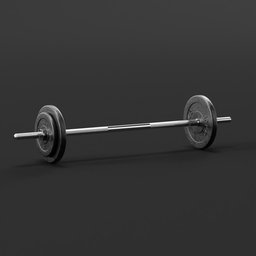
Label: tools